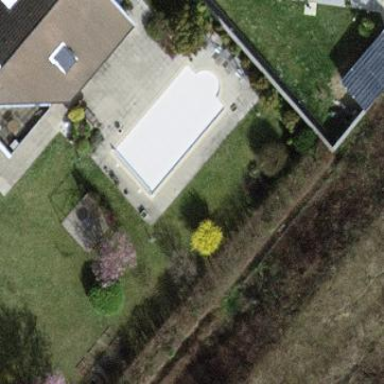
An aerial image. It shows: Swimming pool located in leisure land.